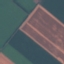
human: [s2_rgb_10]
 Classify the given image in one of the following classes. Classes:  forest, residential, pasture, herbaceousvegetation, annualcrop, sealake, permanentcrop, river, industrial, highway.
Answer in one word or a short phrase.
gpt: AnnualCrop